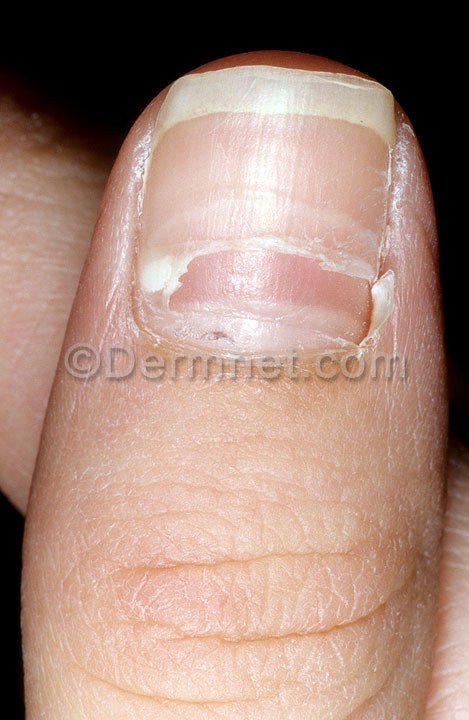
Disease: Nail Fungus and other Nail Disease